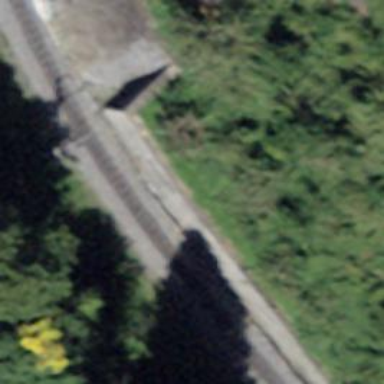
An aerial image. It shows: Retaining wall.